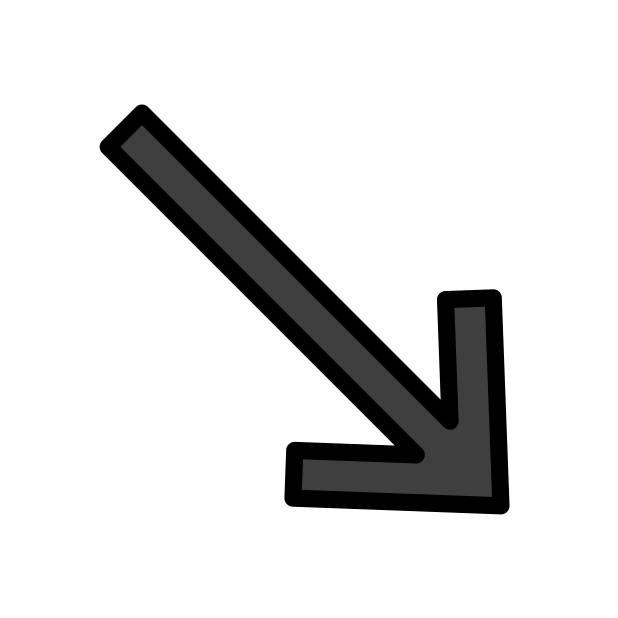
Emoji: ↘
Name: south east arrow
Unicode: 0x2198